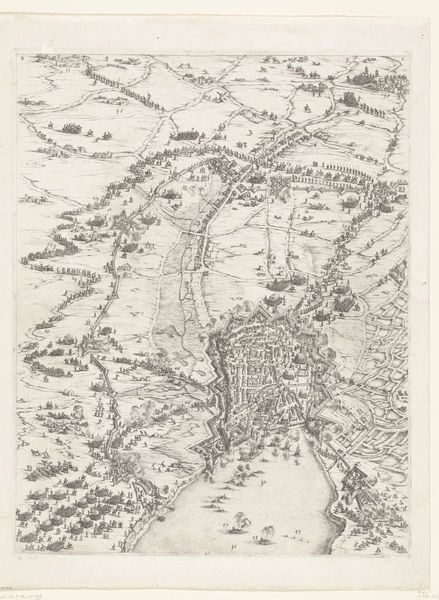
Titel: Beleg van La Rochelle, september 1627-oktober 1628 (centrale kaart, deel middenboven)
Künstler: Jacques Callot
Standort: Amsterdam
Institution: Rijksmuseum
Schlagwörter: military, people, black, country, figures, wall, print, brown, tree, boat, building, house, lake, landscape, nature, ocean, sea, ship, water, houses, street, trees, village, forest, river, bushes, path, plants, road, drawing, paper, black and white, animals, army, etching, illustration, line, sketch, battle, boats, sail, bridge, town, city, human, fort, plan, walls, bridges, engraving, map, harbor, aerial, streets, animal, lines, bush, farm, leaf, ships, tent, fields, desert, land, trail, camp, diagram, schematic, countryside, settlement, fortification, hourse, roads, troops, tents, birdseye, navy, line drawing, rivers, siege, vally, encampment, birds eye view, movements, tree line